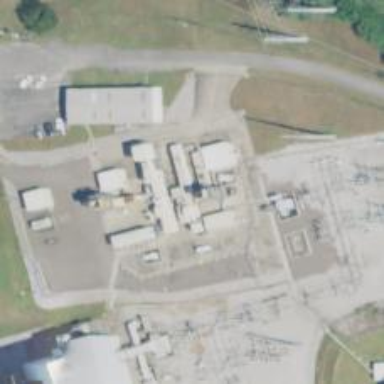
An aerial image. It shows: Gas turbine power generator.